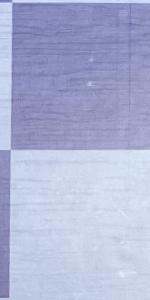
Label: Empty